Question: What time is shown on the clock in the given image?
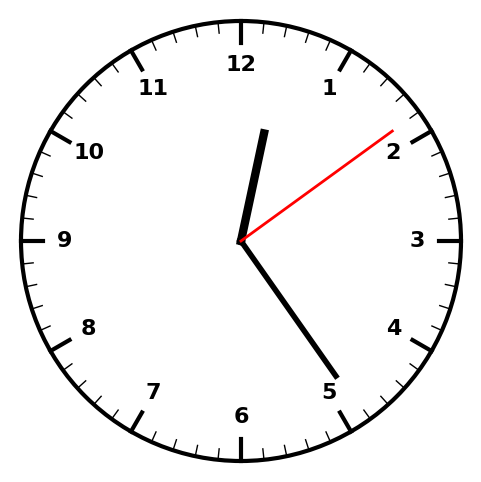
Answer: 12:24:09